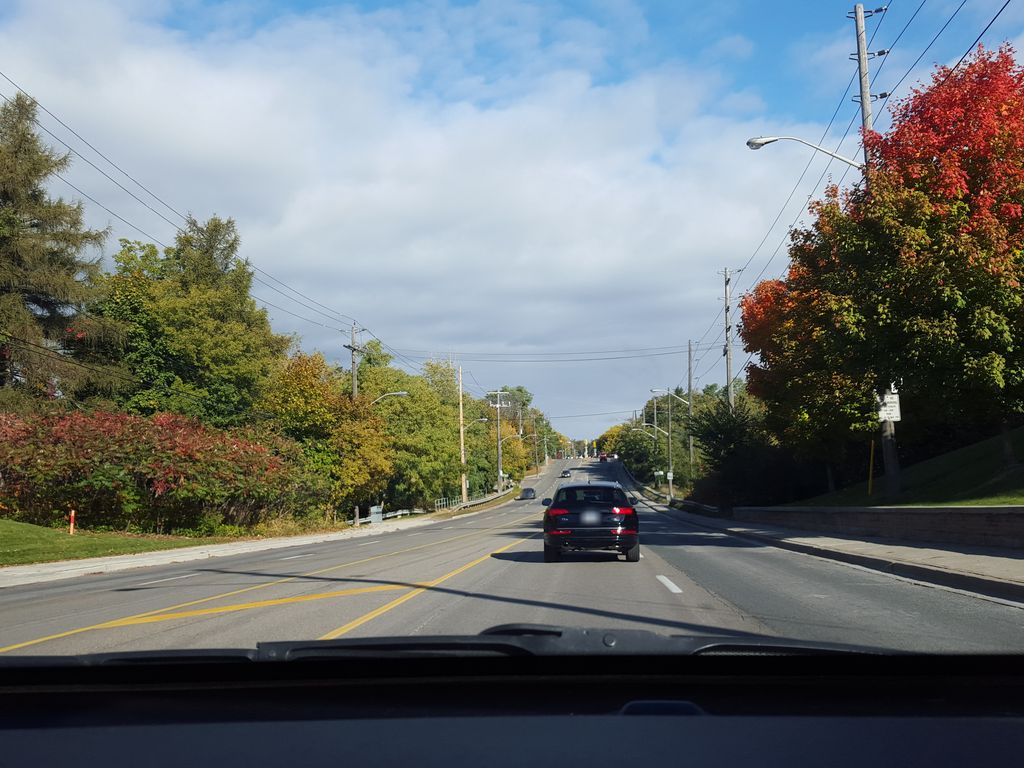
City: toronto